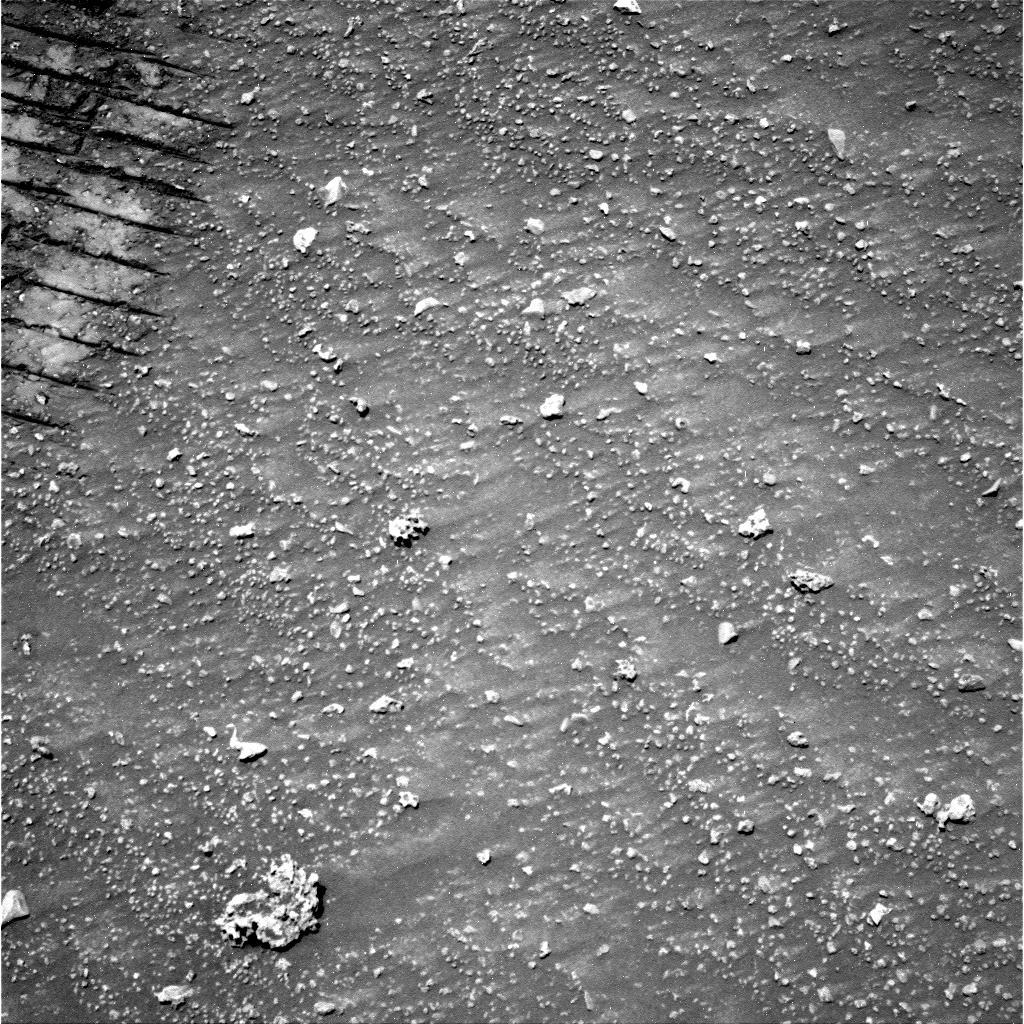
Terrain classes present: Bedrock, Gravel / Sand / Soil, Rock, Shadow, Track